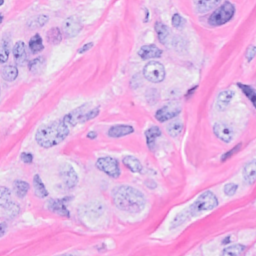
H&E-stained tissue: Breast